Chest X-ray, PA view. Patient: 63 years old, sex F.
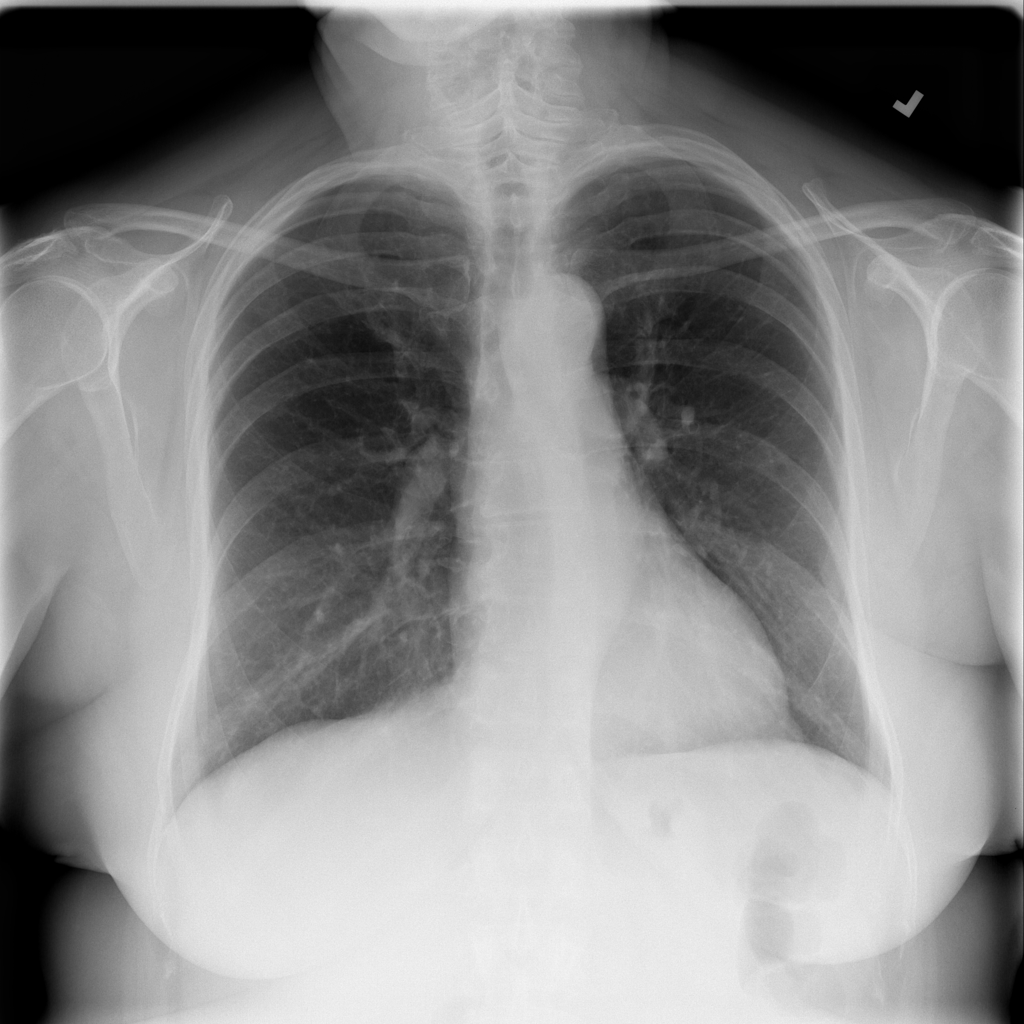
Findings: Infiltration